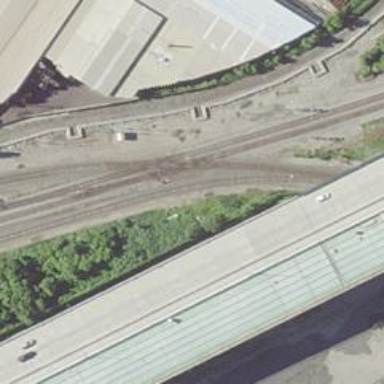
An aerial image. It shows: Railway crossing.